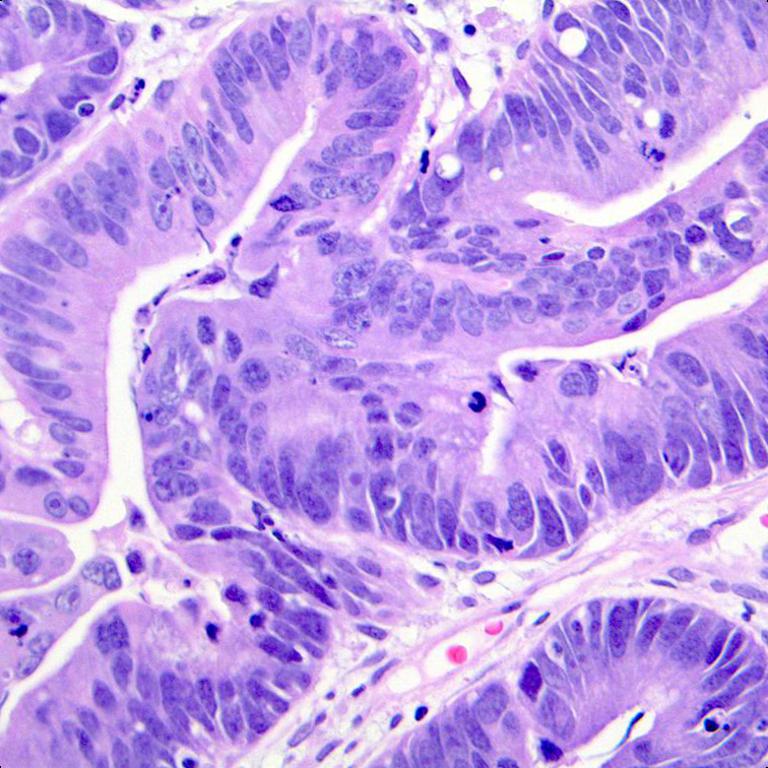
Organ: colon
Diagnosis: adenocarcinomas